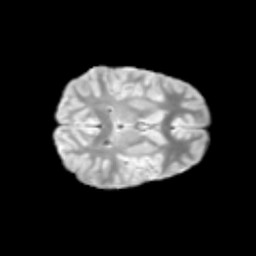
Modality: T2w
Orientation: axial
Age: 10
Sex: female
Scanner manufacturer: siemens
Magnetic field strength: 3 T
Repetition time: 3.8 s
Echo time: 0.07 s